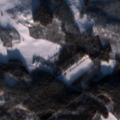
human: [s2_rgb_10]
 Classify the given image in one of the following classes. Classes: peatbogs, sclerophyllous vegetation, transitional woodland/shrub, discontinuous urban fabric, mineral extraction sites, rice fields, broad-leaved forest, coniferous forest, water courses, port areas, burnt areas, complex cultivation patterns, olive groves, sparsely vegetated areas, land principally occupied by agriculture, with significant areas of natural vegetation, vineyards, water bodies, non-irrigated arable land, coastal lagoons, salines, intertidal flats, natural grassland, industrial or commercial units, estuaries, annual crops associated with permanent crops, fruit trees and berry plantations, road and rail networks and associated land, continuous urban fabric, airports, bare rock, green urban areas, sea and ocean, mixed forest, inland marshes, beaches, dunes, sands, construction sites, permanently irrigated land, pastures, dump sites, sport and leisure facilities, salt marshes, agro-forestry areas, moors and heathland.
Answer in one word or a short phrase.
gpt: land principally occupied by agriculture, with significant areas of natural vegetation, coniferous forest, mixed forest, transitional woodland/shrub